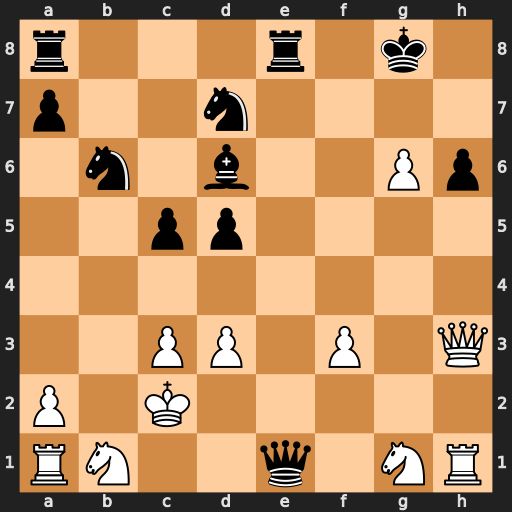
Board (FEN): r3r1k1/p2n4/1n1b2Pp/2pp4/8/2PP1P1Q/P1K5/RN2q1NR
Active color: w
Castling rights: -
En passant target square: -
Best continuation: Qxh6 Re2+ Nxe2 Qxh1 Qxh1